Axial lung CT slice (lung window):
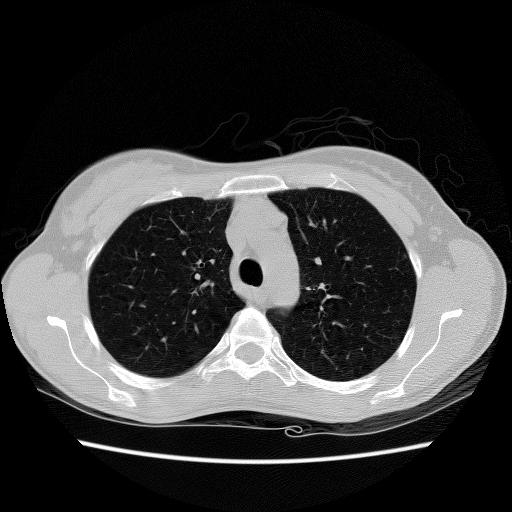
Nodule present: no